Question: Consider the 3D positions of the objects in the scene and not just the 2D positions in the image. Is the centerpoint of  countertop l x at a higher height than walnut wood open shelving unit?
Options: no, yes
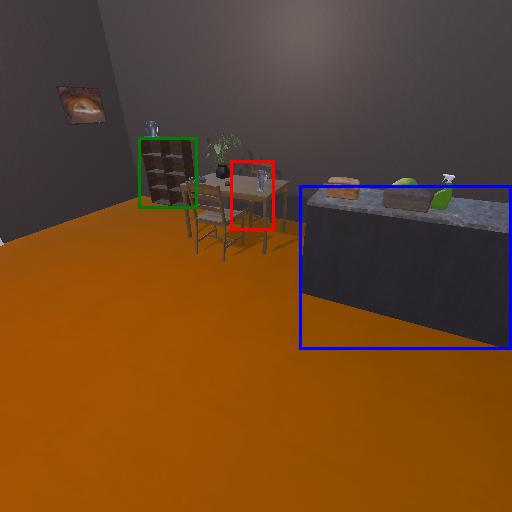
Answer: no